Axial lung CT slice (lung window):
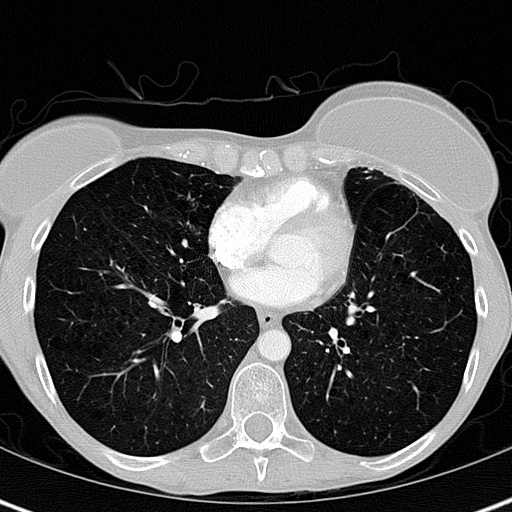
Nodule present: no